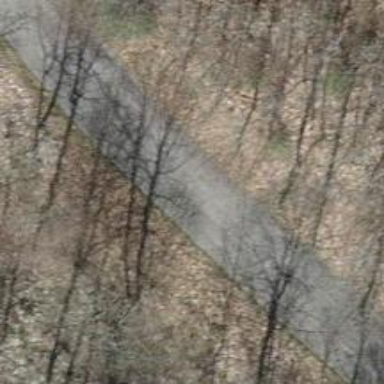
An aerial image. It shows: Unclassified road with asphalt surface.